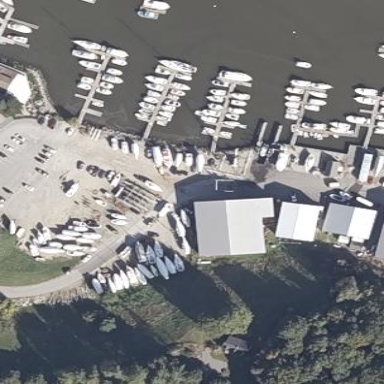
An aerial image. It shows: Marina on leisure land.